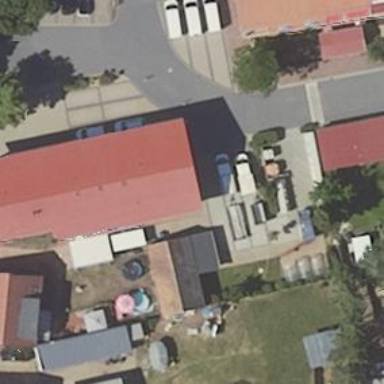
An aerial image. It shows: Shed building.